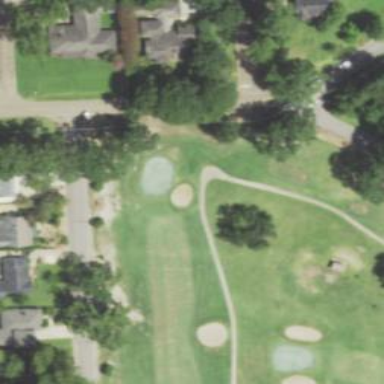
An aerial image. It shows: Pathway for golfing.